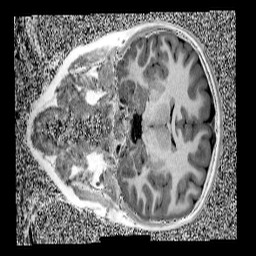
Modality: UNIT1
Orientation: coronal
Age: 11
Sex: female
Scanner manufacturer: siemens
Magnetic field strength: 3 T
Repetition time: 4 s
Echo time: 0.00299 s